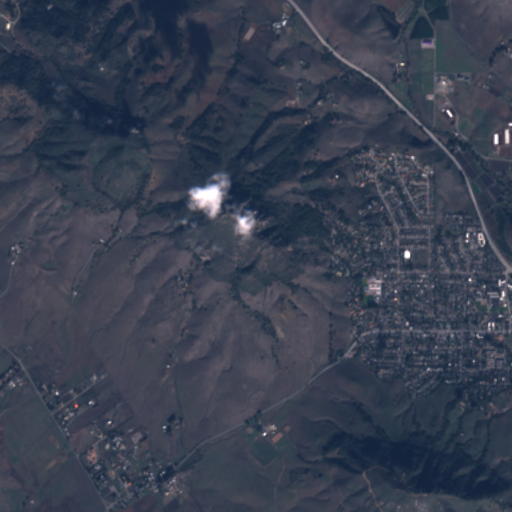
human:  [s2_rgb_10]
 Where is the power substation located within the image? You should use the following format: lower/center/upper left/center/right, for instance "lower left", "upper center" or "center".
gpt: The power substation is located in the lower left of the image.
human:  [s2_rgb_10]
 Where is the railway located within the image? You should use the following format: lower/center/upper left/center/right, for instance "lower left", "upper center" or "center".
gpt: The railway is located in the upper right of the image.
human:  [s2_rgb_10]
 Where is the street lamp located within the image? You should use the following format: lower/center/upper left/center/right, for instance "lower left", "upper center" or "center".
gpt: The street lamp is located in the center right of the image.
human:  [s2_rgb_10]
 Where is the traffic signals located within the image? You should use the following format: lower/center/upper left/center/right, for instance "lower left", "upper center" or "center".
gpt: The traffic signals is located in the center right of the image.
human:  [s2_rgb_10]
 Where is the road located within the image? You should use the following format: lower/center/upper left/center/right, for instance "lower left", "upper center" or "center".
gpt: There is no road in the image.